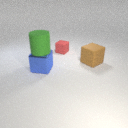
small red rubber cube behind large brown rubber cube